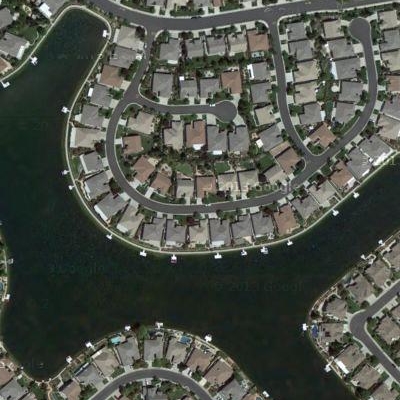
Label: RiverLake